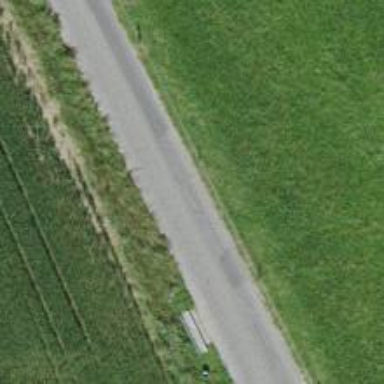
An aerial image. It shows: Unclassified road.